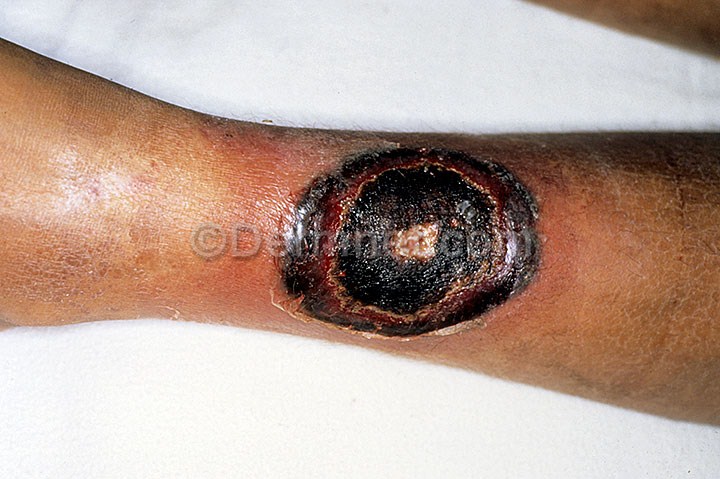
Disease: Vasculitis Photos